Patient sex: M
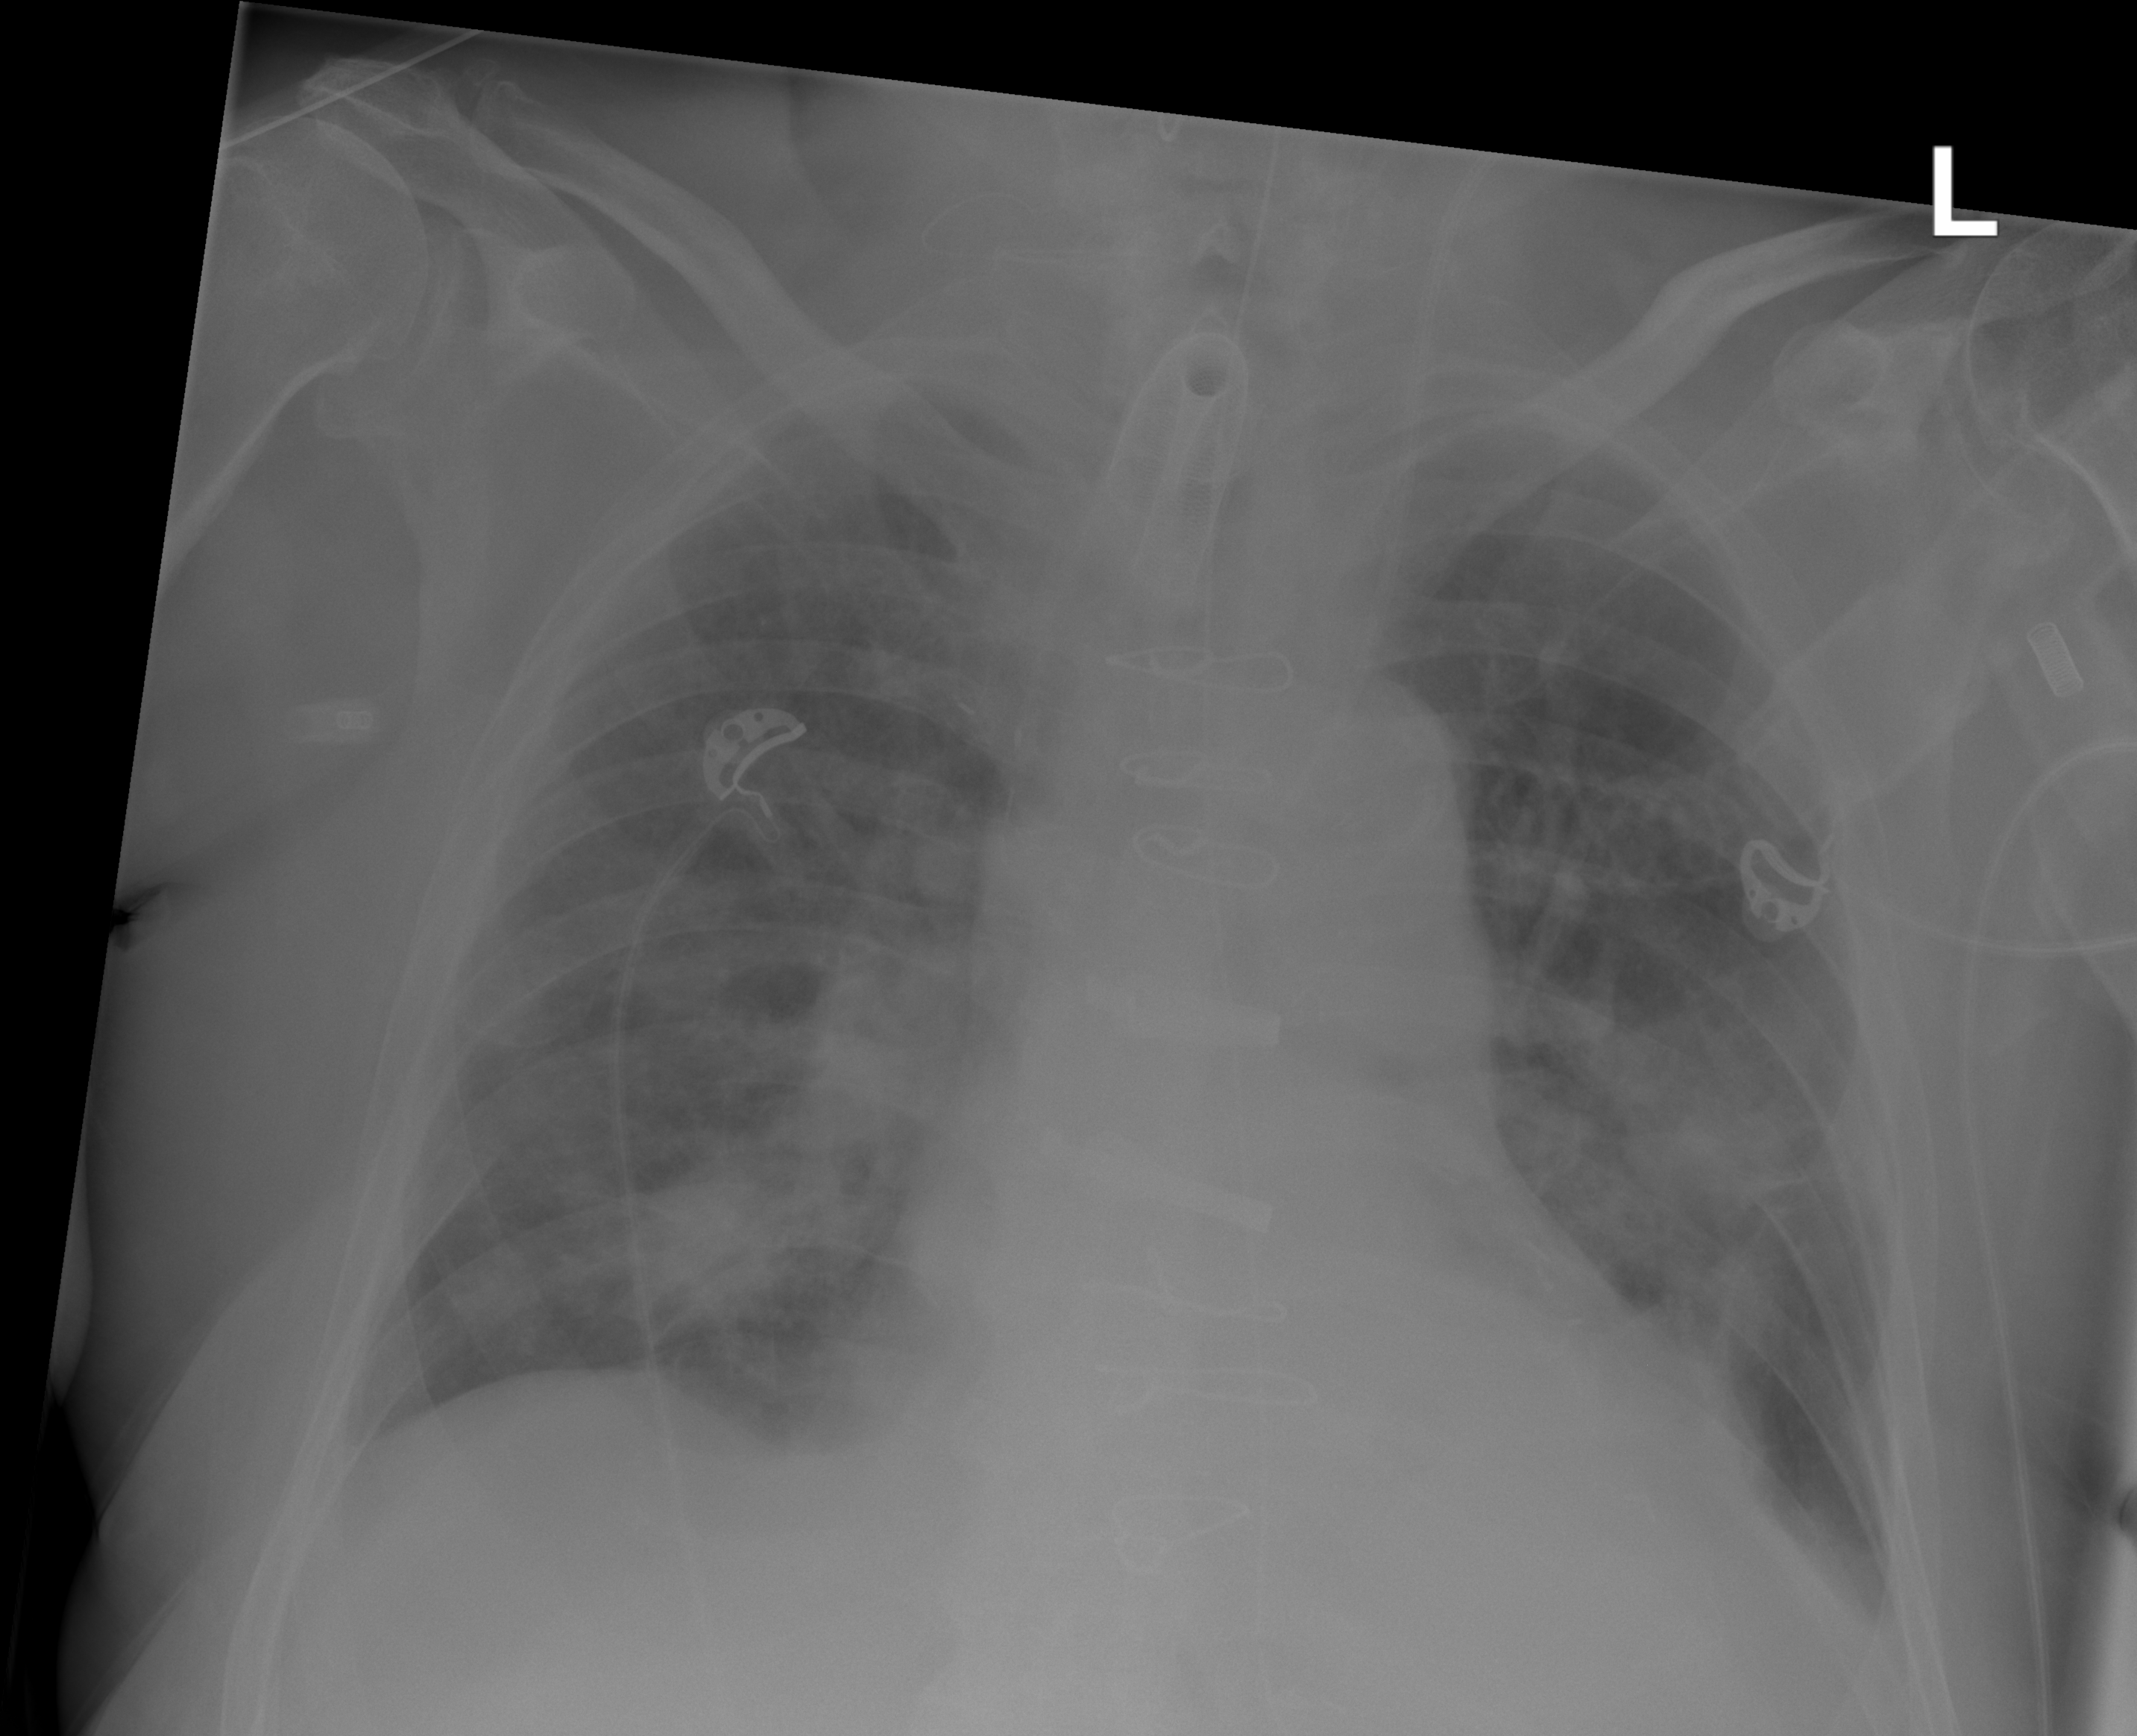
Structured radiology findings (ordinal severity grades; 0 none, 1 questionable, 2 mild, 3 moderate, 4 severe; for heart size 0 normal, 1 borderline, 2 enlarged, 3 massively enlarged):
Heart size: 2
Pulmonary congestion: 2
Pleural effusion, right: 0
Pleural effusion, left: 0
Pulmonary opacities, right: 3
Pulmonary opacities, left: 3
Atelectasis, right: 2
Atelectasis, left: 2